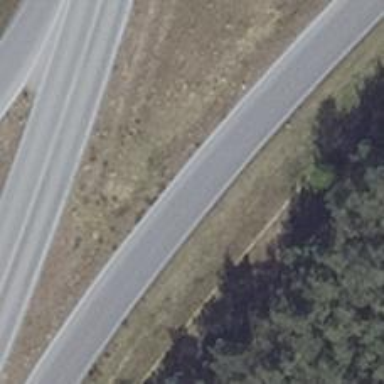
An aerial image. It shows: Trunk link highway with asphalt surface.